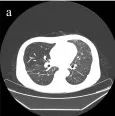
Chest CT findings of case 2. (A, B) For admission performance: multiple cords and patchy shadows in both lungs.
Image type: radiology (ct)